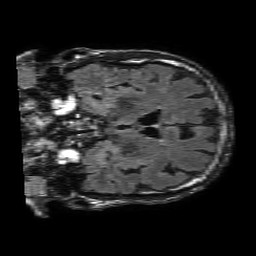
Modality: FLAIR
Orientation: coronal
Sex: male
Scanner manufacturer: philips
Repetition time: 11 s
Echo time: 0.125 s